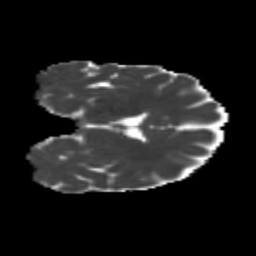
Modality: MD
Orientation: coronal
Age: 29
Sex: female
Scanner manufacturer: siemens
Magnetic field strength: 3 T
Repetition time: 1.8 s
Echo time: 0.07 s